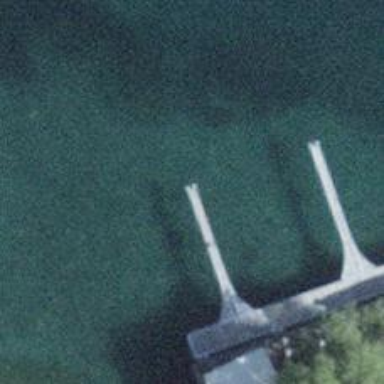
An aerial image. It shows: Man-made pier.